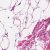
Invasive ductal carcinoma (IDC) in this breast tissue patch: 0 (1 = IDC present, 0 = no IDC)